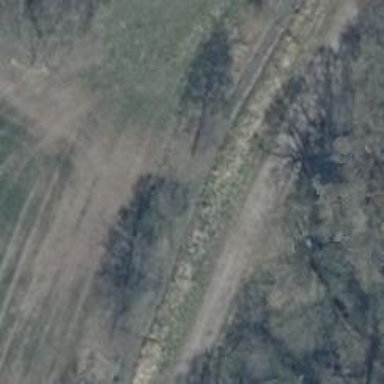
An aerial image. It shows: Row of trees in natural setting.